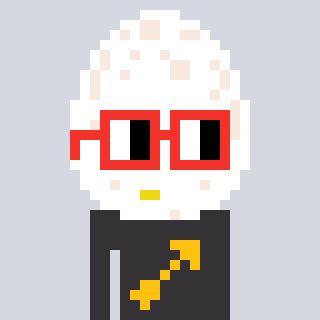
a pixel art character with square red glasses, a egg-shaped head and a grayscale-colored body on a cool background